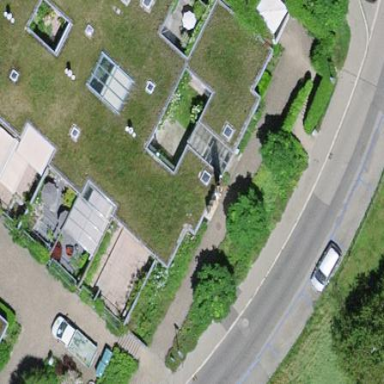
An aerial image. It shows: Residential building.